Question: I want to have a map (which is image-mapped) show green in areas where some criteria applies, yellow in some other areas and red in other areas.

The goal is to display a clickable image which will will colour certain states which match certain criteria. I was previously considering flash but the owner simply doesn't want flash. One possible alternative would be to display 'clickable' coloured labels on the map but I don't know how to do this either. Does anyone know how I can solve this? Any help will be much appreciated. Thanks!
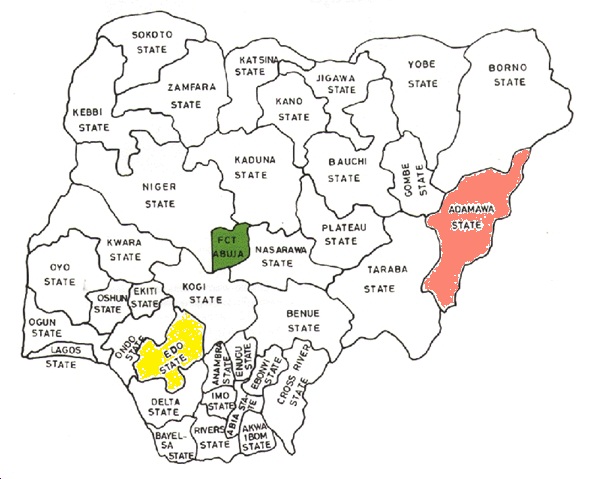
Answer: So this is what I finally did.
- I found an svg map of Nigeria on wikipedia (which has the svg maps of
almost every country).- I downloaded <URL> and cut out the parts I didn't need from
the map.- I used the <URL> to convert it to
code usable by raphael.- From here it was quite very easy, I could use path.fill to 'colorify'
the image and it was easy to set different functions for clicking any
part. Scaling was also not an issue as the image could be scaled
dynamically based on the container.
Thanks to everyone especially <URL> for pointing me in the right direction!